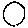
Label: circle